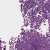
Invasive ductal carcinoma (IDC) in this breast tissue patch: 1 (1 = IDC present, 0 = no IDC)